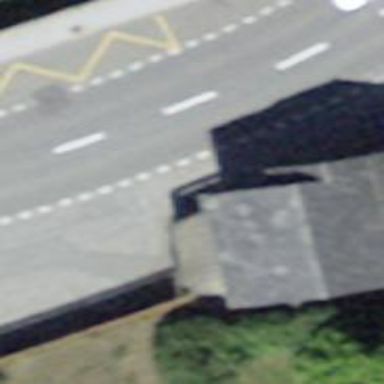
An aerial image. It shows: Sidewalk along the footway.